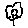
Label: flower